Question: I am developing an application where i want to browse images like native WindowsPhone form.
I have used Pivot control. Everything works, but there is one unwanted thing. The image does not fill all display area. There is a gap on the top of page. I have set margin and padding everywhere where it is possible. And the result is still the same. :(

Here is my XAML code:
'''
<!--LayoutRoot is the root grid where all page content is placed-->
<Grid
x:Name="LayoutRoot"
Background="Transparent"
Margin="0">
<toolkit:PerformanceProgressBar
VerticalAlignment="Top"
HorizontalAlignment="Left"
IsIndeterminate="{Binding IsBusy}"
Visibility="{Binding IsBusy, Converter={StaticResource BoolToVisibilityConverter}}"
/>
<controls:Pivot
x:Name="PhotoPivot"
ScrollViewer.HorizontalScrollBarVisibility="Auto"
IsHitTestVisible="True"
ItemsSource="{Binding Photos}"
Margin="0"
Padding="0"
>
<controls:Pivot.HeaderTemplate>
<DataTemplate/>
</controls:Pivot.HeaderTemplate>
<controls:Pivot.ItemTemplate>
<DataTemplate >
<controls:PivotItem
x:Name="PhotoPivotItem"
Margin="0"
>
<Image
x:Name="PhotoPicture"
Source="{Binding}"
Stretch="Uniform"
HorizontalAlignment="Stretch"
VerticalAlignment="Stretch"
Margin="0"
/>
</controls:PivotItem>
</DataTemplate>
</controls:Pivot.ItemTemplate>
</controls:Pivot>
</Grid>
'''
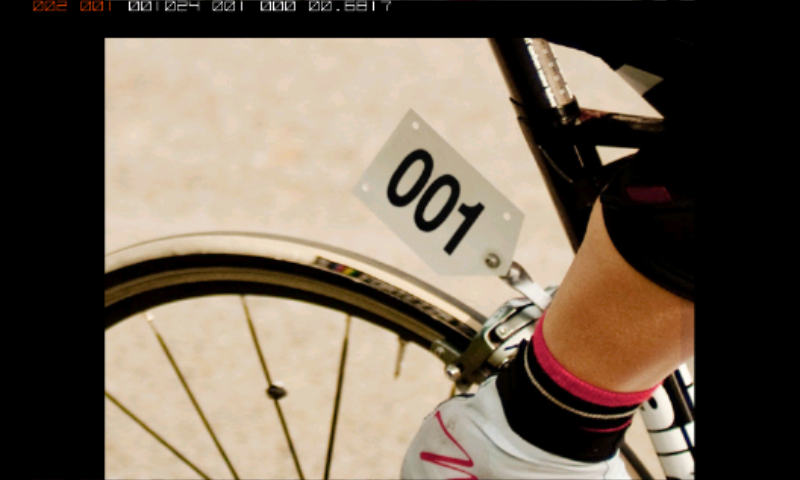
Answer: Are you talking about the system tray?
To remove the system tray use the following code:
'''
shell:SystemTray.IsVisible="False"
'''
I'm not real sure why that extra space is there.
I created a simplified version of your example and the only thing I could think of is to use negative margins. There is probably a better solution that I am just overlooking, but for now you can just use the following:
'''
<controls:PivotItem x:Name="PhotoPivotItem" Margin="0,-10,0,0">
'''
Although, from your posted image, it looks as if you have a bigger gap than I did, so you might need to decrease the margin.